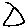
Label: triangle